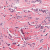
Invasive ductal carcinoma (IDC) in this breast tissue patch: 1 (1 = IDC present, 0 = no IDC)